Question: I want to create a sphere in Raphael which should look like

I am using 'Paper.ellipse' with equal horizontal and vertical radius to draw sphere.
I think I need to tweak 'fill' attribute to achieve effect as shown in image. Also I want sphere in different color with same effect.
Can anybody point out any helpful link about 'fill' property in Raphael as I couldn't find enough information?
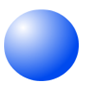
Answer: Used
'''
function ball(x, y, r, colour) {
paper.ellipse(x, y, r, r).attr({
fill: "r(.3,.25) white-" + colour,
stroke: "none"
});
};
'''
You can use any color like 'yellow' or color code like '#00CC33' for hue.
<URL>.
<URL>.